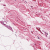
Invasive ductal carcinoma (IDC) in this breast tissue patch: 0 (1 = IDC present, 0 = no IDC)